Aerial crown-view tile of a tropical tree (Barro Colorado Island, Panama), acquired 20240813:
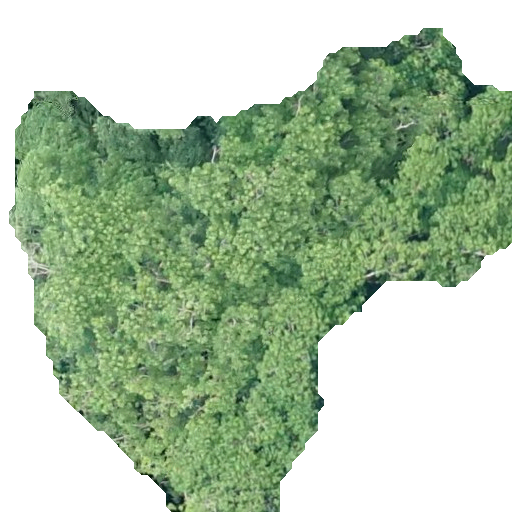
Species: Hura crepitans
GBIF accepted scientific name: Hura crepitans
Crown area: 232.969 m²